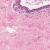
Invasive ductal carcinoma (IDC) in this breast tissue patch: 0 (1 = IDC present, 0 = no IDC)